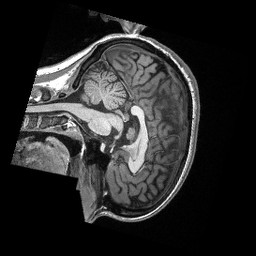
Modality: T1w
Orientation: sagittal
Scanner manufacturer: siemens
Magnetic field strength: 3 T
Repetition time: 2.3 s
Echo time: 0.00308 s